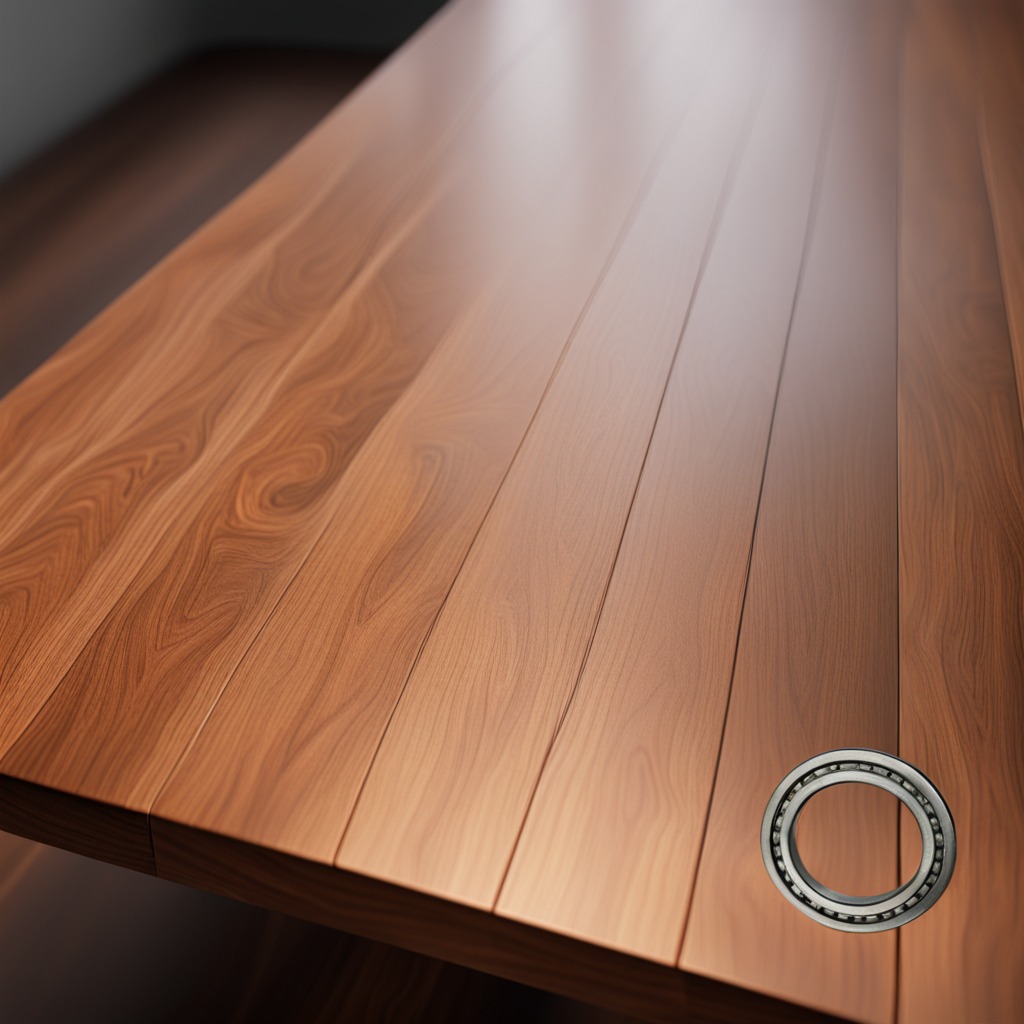
A metal ball bearing is lying on the wooden table.